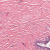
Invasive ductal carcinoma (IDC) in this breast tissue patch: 0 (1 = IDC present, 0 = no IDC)